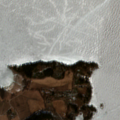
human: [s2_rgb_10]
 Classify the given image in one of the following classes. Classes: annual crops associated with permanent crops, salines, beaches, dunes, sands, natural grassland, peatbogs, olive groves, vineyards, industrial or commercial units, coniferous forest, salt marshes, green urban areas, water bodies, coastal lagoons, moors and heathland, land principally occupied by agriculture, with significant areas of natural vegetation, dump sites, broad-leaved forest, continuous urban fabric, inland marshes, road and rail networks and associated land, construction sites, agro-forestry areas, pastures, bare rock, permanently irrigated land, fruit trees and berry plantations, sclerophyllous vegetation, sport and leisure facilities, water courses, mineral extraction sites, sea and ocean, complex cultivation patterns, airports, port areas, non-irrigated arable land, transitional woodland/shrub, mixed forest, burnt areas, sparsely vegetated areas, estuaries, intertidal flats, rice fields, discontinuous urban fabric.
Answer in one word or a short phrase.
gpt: non-irrigated arable land, land principally occupied by agriculture, with significant areas of natural vegetation, mixed forest, water bodies